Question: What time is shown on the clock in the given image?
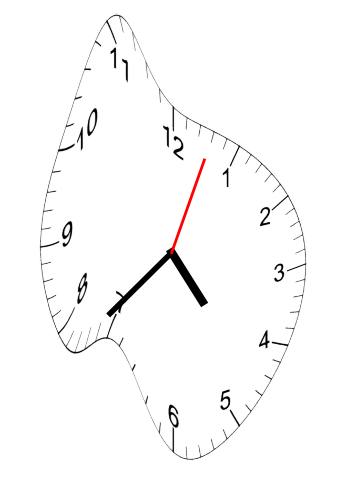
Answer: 04:37:03